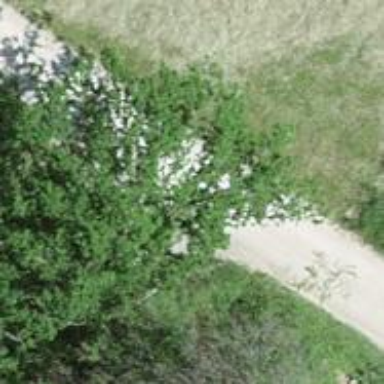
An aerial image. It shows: Unpaved unclassified road.